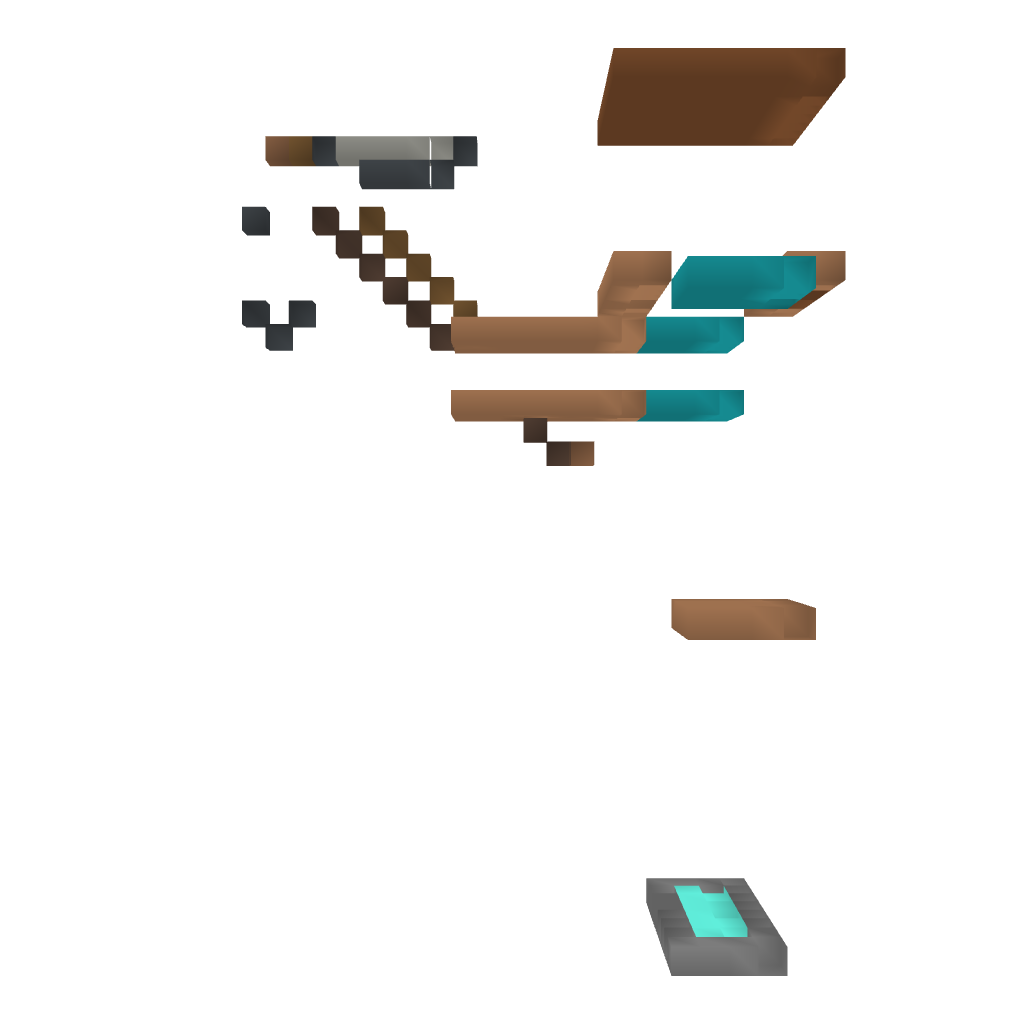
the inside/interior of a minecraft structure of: Steve the miner statue